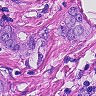
Metastatic tissue present: yes